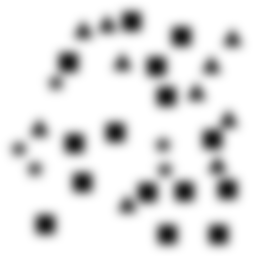
Squares: 15
Triangles: 10
Stars: 5
Total shapes: 30